Field crop: maize
Growth stage: 2
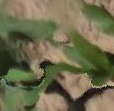
Species: maize